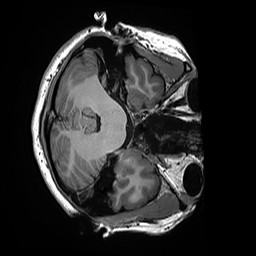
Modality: T1w
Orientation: axial
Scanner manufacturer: siemens
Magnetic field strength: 3 T
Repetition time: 2.5 s
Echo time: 0.00299 s